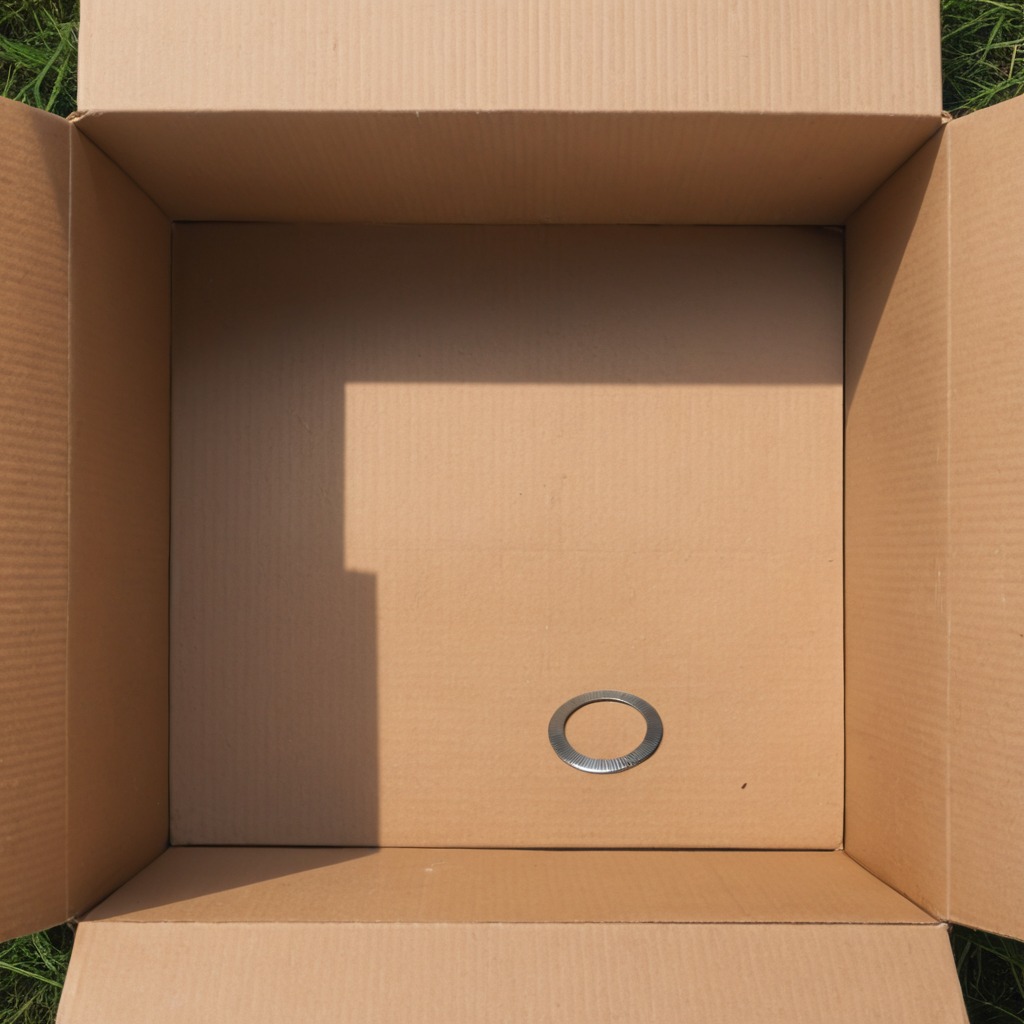
A flat metal washer lies on a clean dry cardboard box surface in an outdoor workshop during daytime bright natural light soft shadows slightly creased but